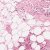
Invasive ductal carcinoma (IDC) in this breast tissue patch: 1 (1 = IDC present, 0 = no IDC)